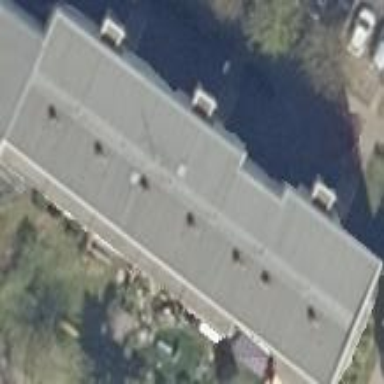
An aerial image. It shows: Flat-roofed apartment building.